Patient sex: M
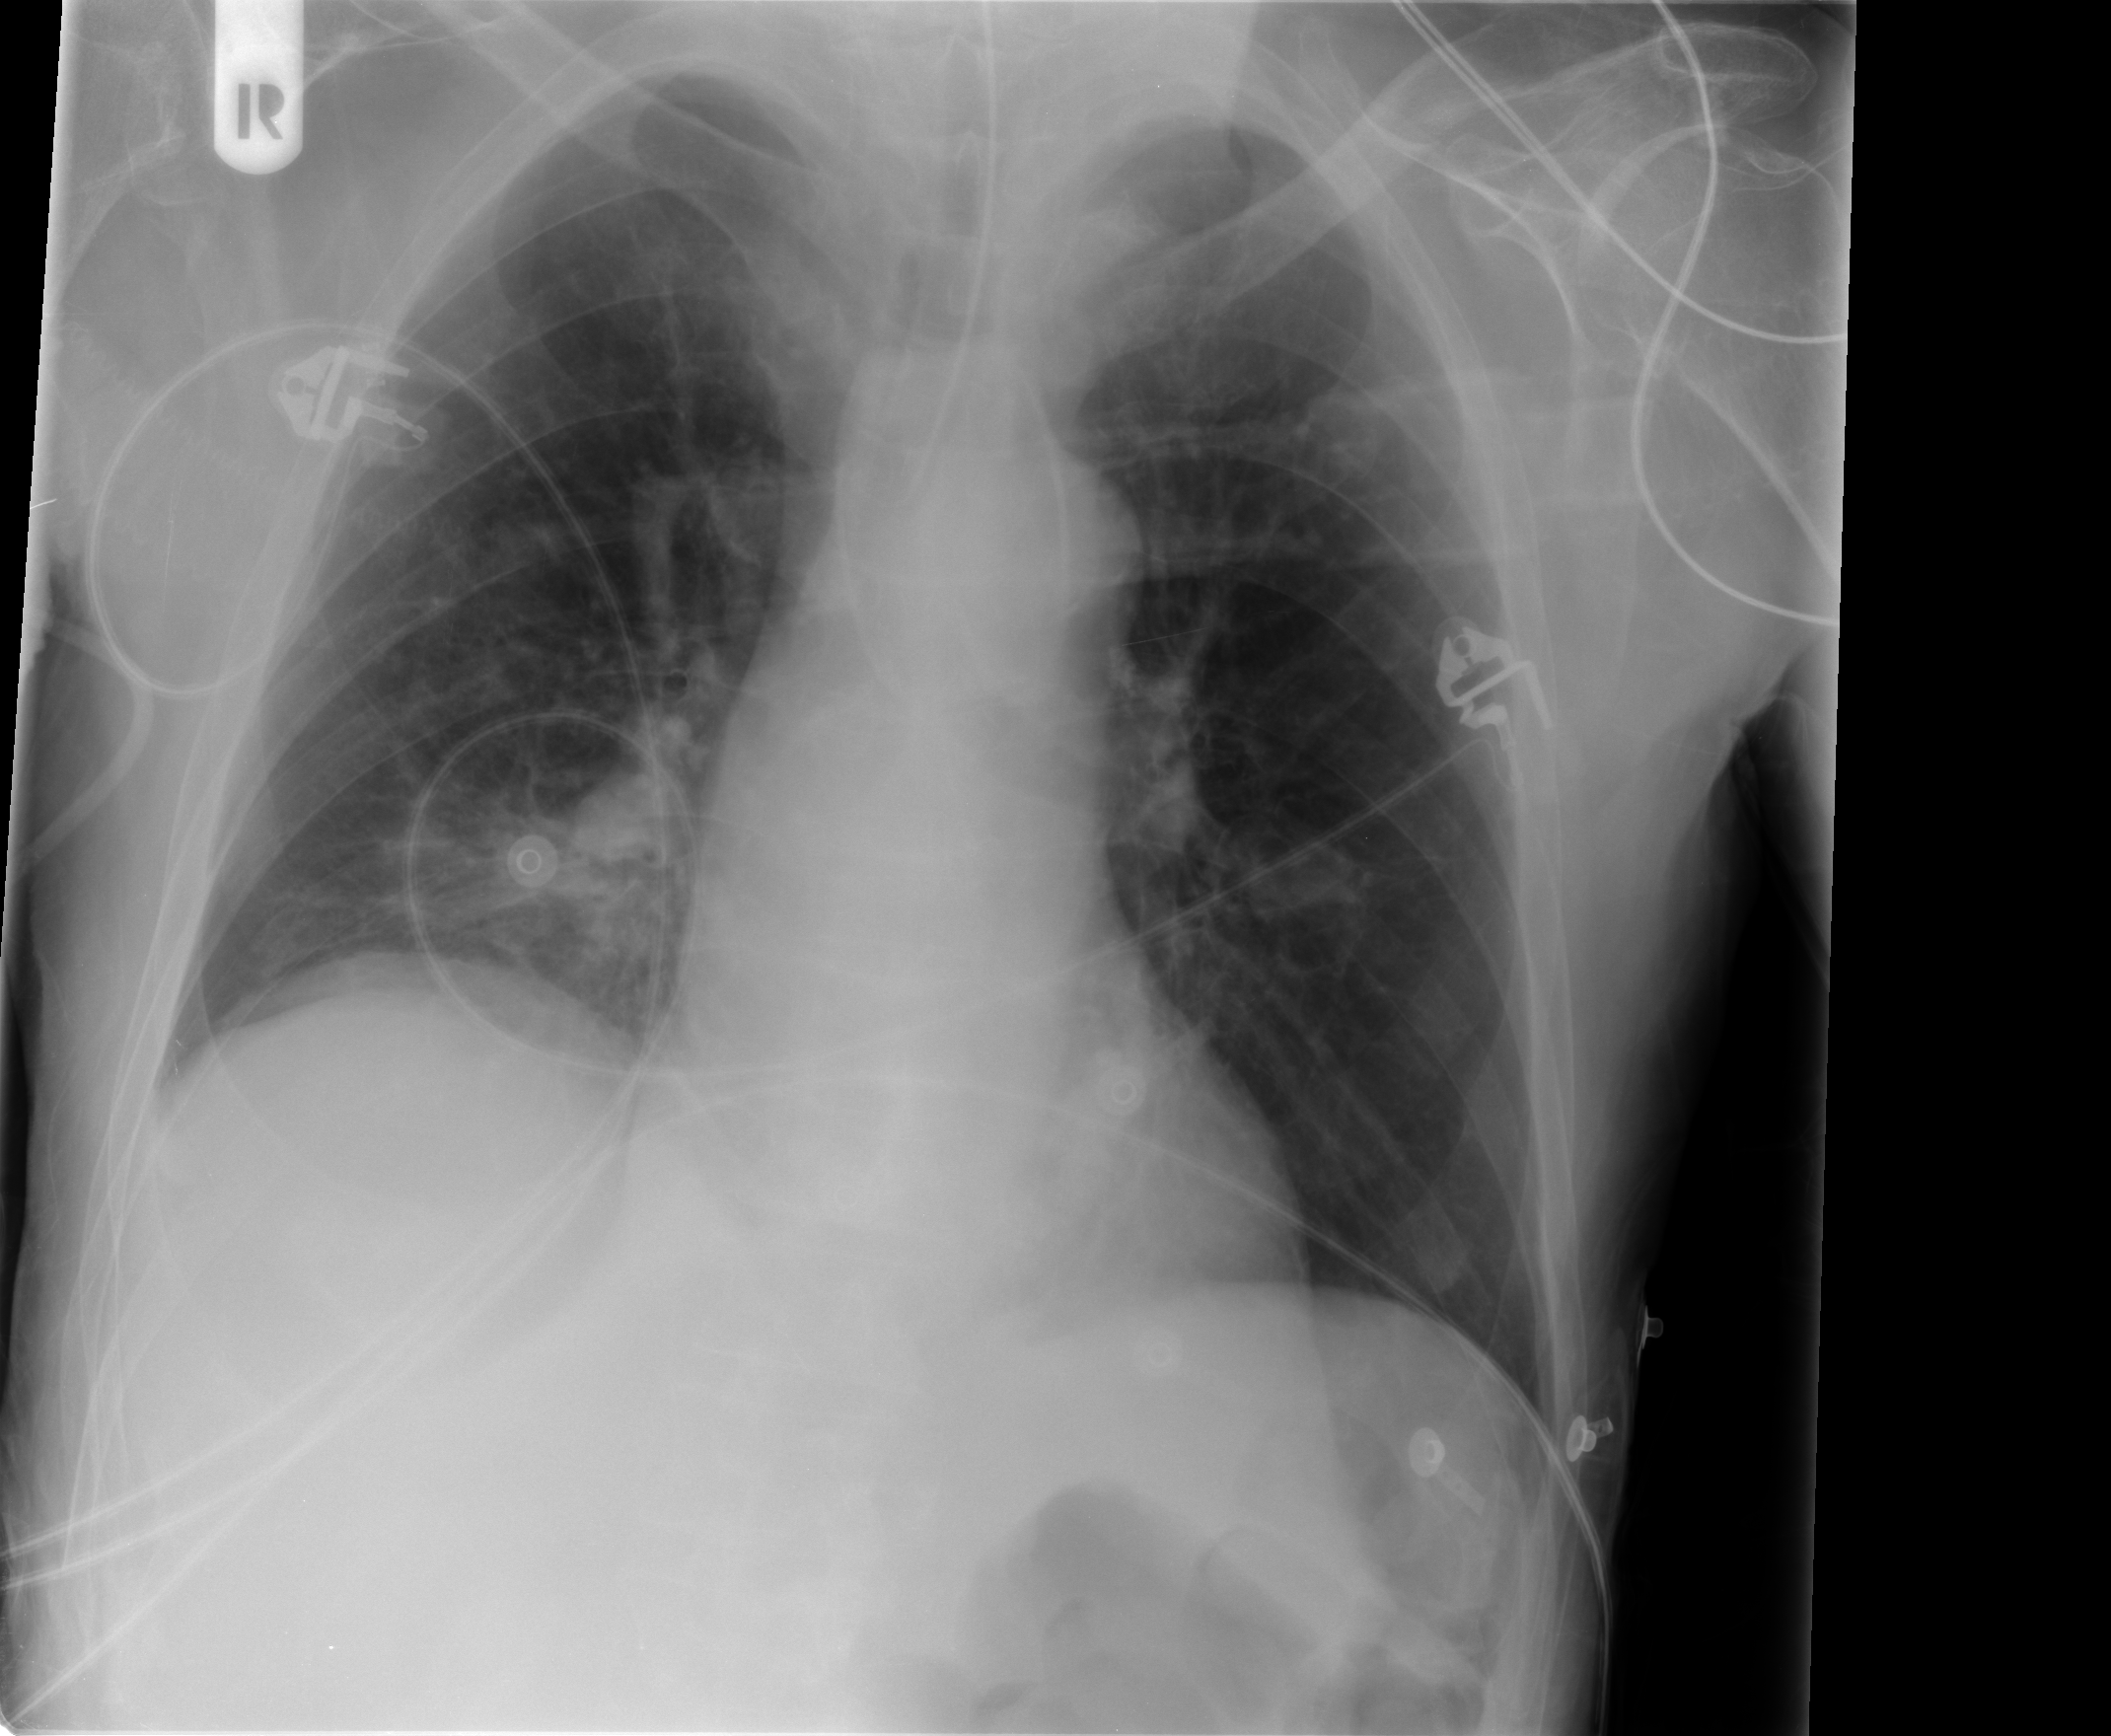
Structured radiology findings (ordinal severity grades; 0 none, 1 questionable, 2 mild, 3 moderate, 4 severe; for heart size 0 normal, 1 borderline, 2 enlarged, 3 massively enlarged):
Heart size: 0
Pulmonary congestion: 0
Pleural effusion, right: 0
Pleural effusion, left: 0
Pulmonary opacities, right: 2
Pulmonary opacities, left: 0
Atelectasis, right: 0
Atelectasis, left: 0